Interaction volume radius: 10 \u00c5
Interaction volume height: 25 \u00c5
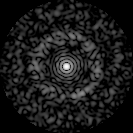
Disorder parameter: 0.8437